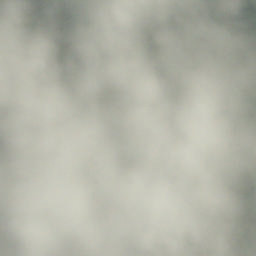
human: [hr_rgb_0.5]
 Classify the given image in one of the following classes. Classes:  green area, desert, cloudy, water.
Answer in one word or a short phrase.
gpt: cloudy